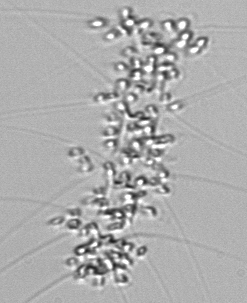
Label: Chaetoceros_didymus_TAG_external_flagellate